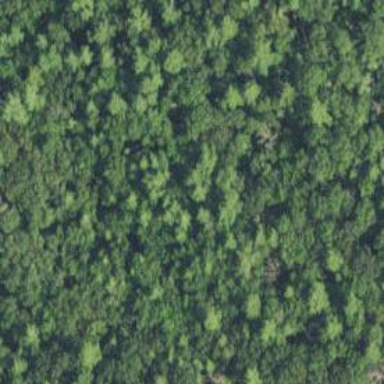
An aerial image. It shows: Needle-leaved woodland.